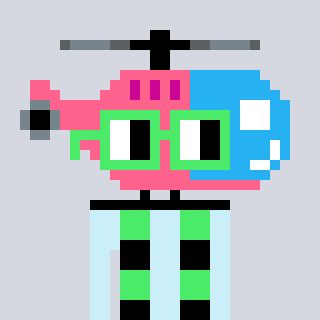
a pixel art character with square light green glasses, a helicopter-shaped head and a cold-colored body on a cool background